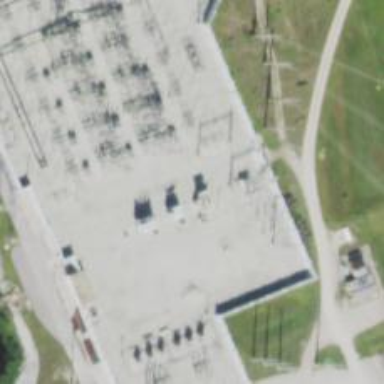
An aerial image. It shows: Switch for power supply.